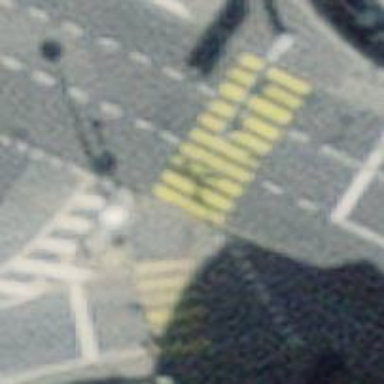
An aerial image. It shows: Road crossing with traffic signals.